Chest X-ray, PA view. Patient: 51 years old, sex M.
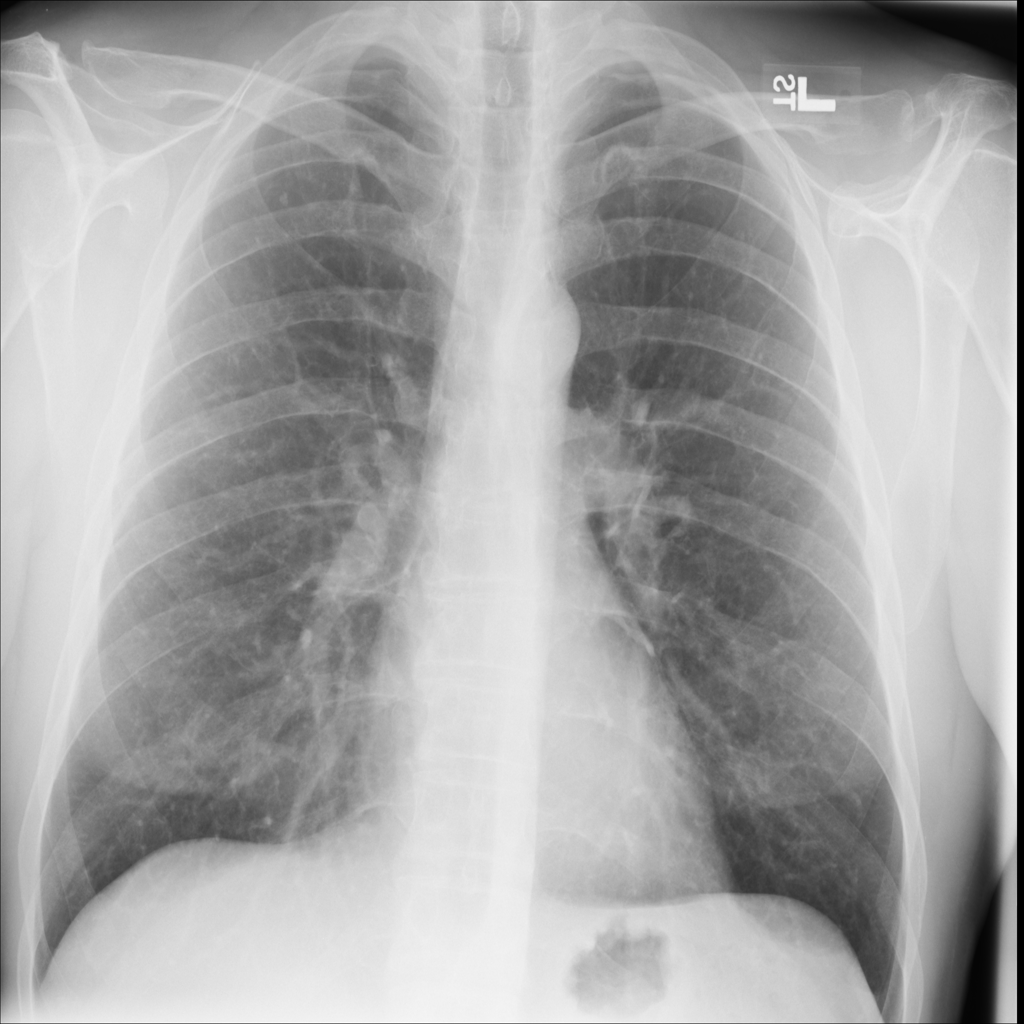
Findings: No Finding